Field crop: tomato
Growth stage: 2
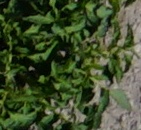
Species: tomato